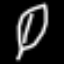
Label: leaf